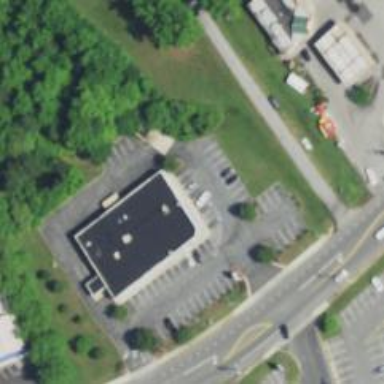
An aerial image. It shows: Pharmacy providing healthcare services.